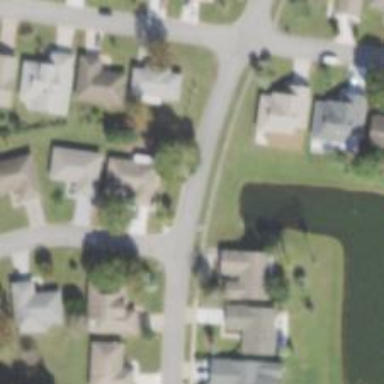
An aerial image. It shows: Residential road with sidewalk on the left.